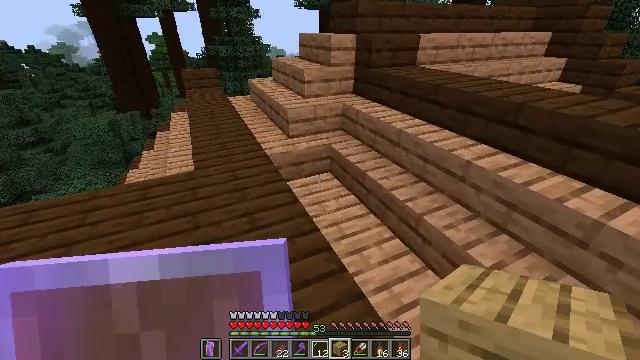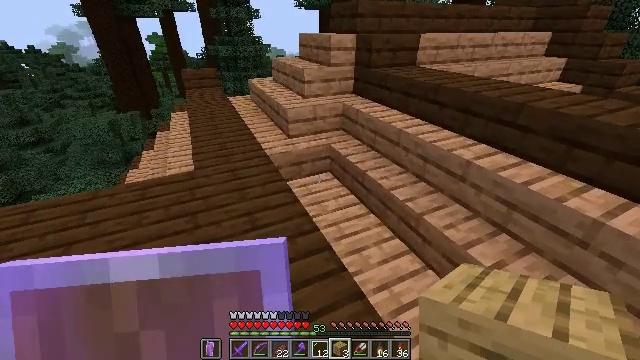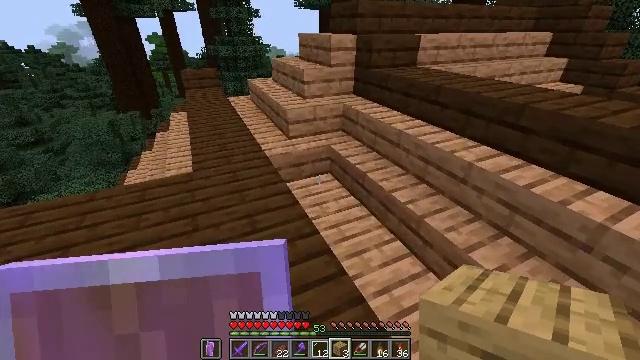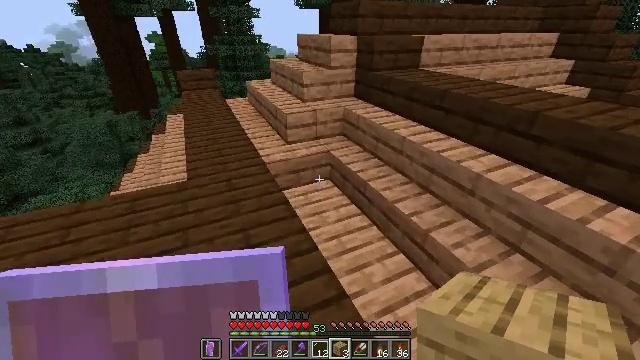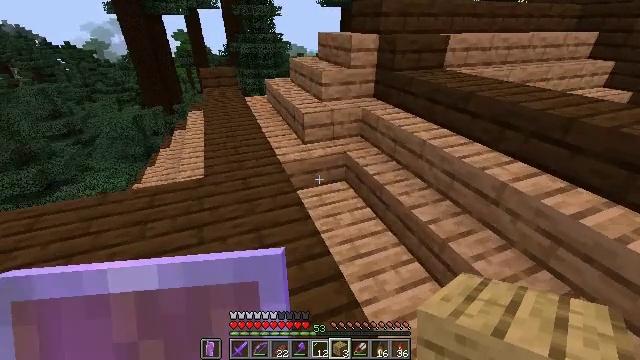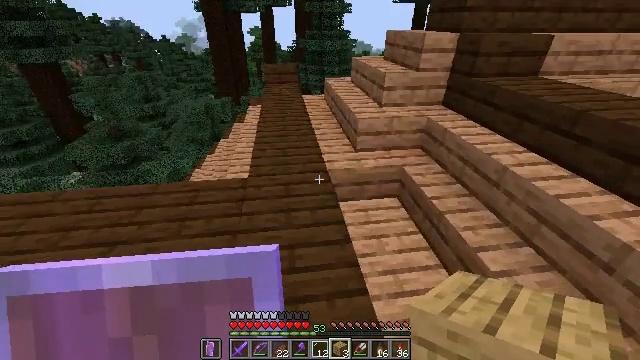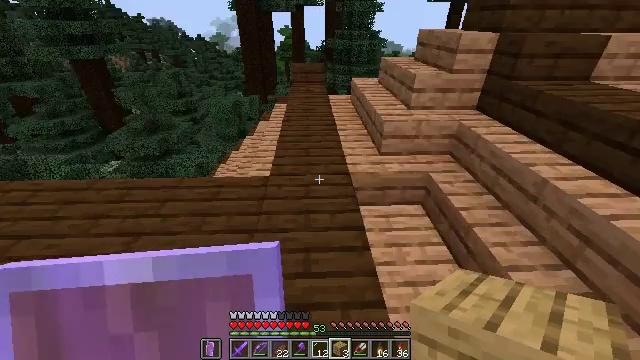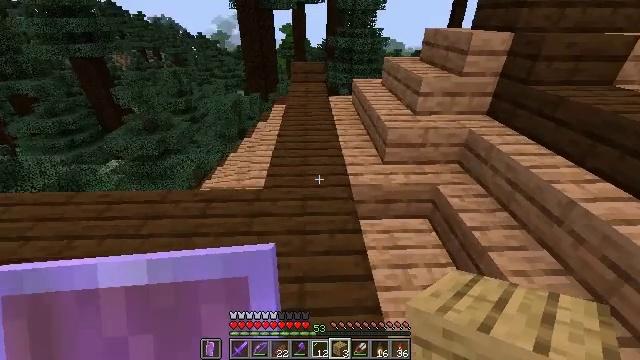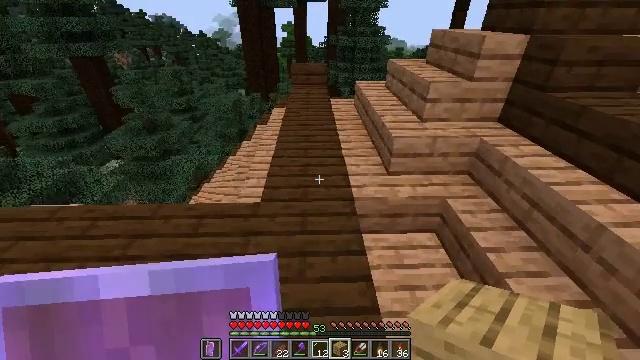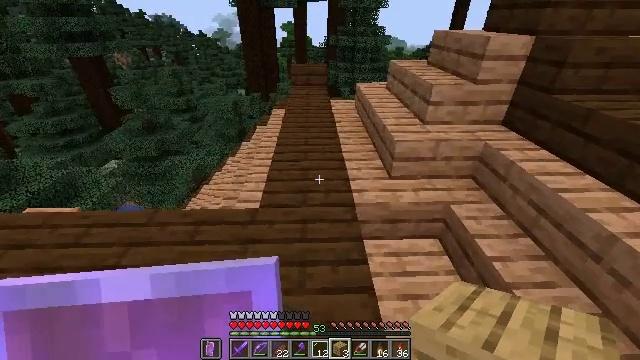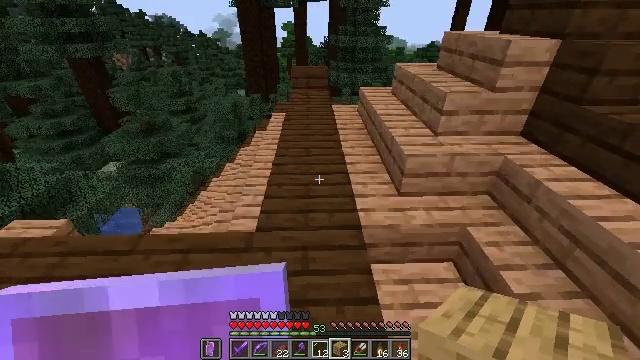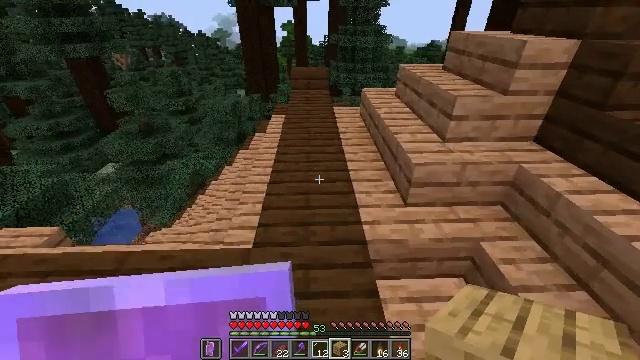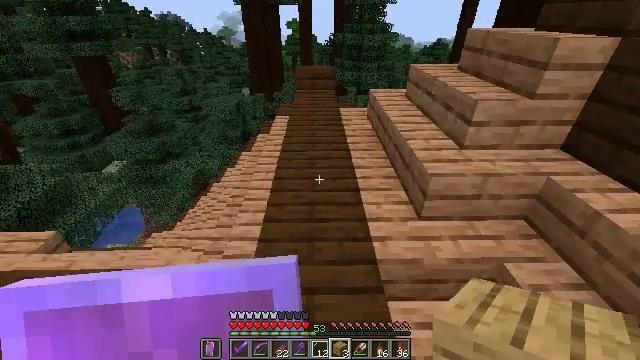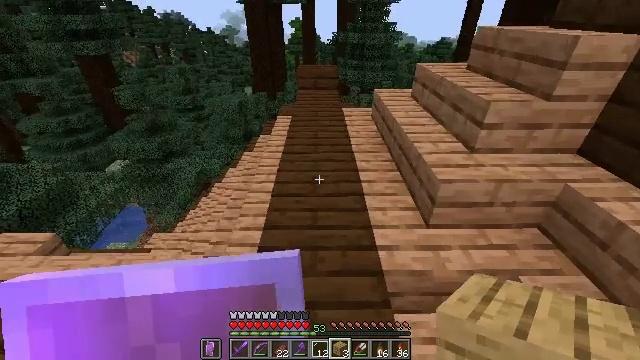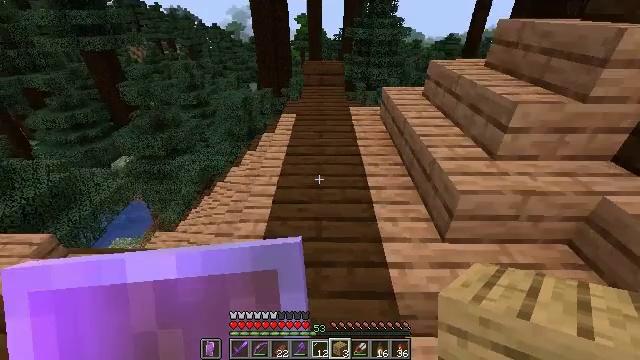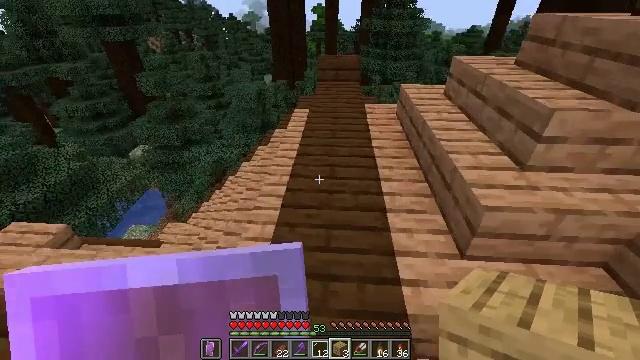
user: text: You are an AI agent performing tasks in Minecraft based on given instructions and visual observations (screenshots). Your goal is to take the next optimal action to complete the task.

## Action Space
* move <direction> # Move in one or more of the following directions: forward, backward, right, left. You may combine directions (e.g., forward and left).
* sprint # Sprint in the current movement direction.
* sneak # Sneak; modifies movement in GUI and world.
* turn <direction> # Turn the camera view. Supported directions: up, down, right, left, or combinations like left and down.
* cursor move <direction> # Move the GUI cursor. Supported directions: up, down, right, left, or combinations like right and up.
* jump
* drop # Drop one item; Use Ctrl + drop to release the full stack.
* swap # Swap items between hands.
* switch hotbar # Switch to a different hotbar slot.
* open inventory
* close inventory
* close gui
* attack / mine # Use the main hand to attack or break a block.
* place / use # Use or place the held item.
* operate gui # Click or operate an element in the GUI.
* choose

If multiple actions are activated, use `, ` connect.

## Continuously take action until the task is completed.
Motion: motion action
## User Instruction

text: Gather jungle planks for building.
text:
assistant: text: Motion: no_op
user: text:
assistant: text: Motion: move forward
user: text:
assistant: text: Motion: move forward
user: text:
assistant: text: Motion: move forward, turn left
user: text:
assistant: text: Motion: move forward, turn left
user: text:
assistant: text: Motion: move forward, turn left
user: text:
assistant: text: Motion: move forward
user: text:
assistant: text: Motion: move forward
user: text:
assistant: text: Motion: move forward
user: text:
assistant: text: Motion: move forward
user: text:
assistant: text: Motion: move forward
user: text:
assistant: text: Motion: move forward, turn left
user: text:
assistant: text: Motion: move forward
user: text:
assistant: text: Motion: move forward, turn left
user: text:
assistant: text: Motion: move forward, turn left and down
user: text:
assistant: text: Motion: move forward, turn left and down
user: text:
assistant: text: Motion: move forward, turn left and down
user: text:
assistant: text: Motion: move forward, turn left and down
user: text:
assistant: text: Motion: move forward, turn left and down
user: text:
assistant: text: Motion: move forward, turn left
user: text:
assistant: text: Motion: move forward, turn left
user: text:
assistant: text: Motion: move forward, turn left
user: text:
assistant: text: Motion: no_op
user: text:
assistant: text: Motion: no_op
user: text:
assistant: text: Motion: no_op
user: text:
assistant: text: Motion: turn left
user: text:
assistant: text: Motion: turn left
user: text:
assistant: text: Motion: no_op
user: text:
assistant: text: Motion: no_op
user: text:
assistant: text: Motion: no_op